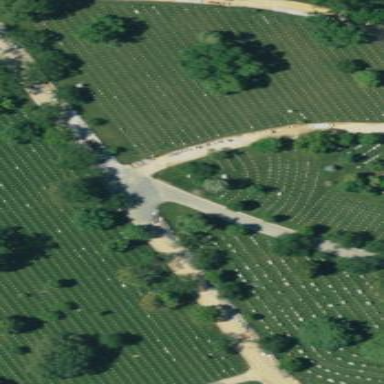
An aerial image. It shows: Sector in the cemetery.